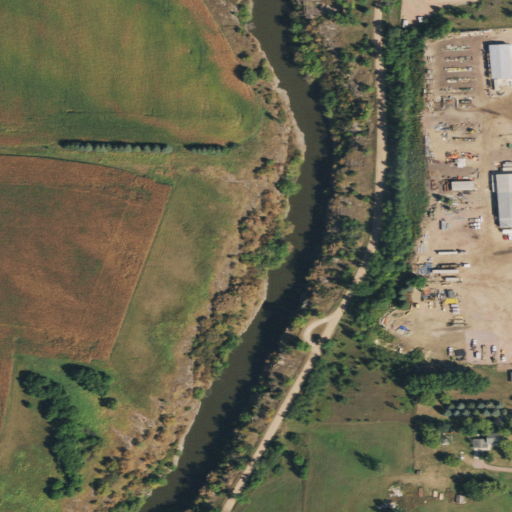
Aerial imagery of cliff(s) in South Dakota named Dells of the Sioux River containing cultivated crops, grassland, medium intensity development, open water, open development, pasture, low intensity development, and high intensity development